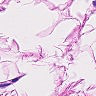
Metastatic tissue present: no